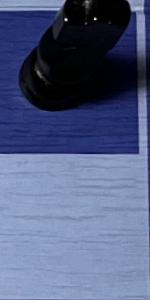
Label: Empty